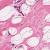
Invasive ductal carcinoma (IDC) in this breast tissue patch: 0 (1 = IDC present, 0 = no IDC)